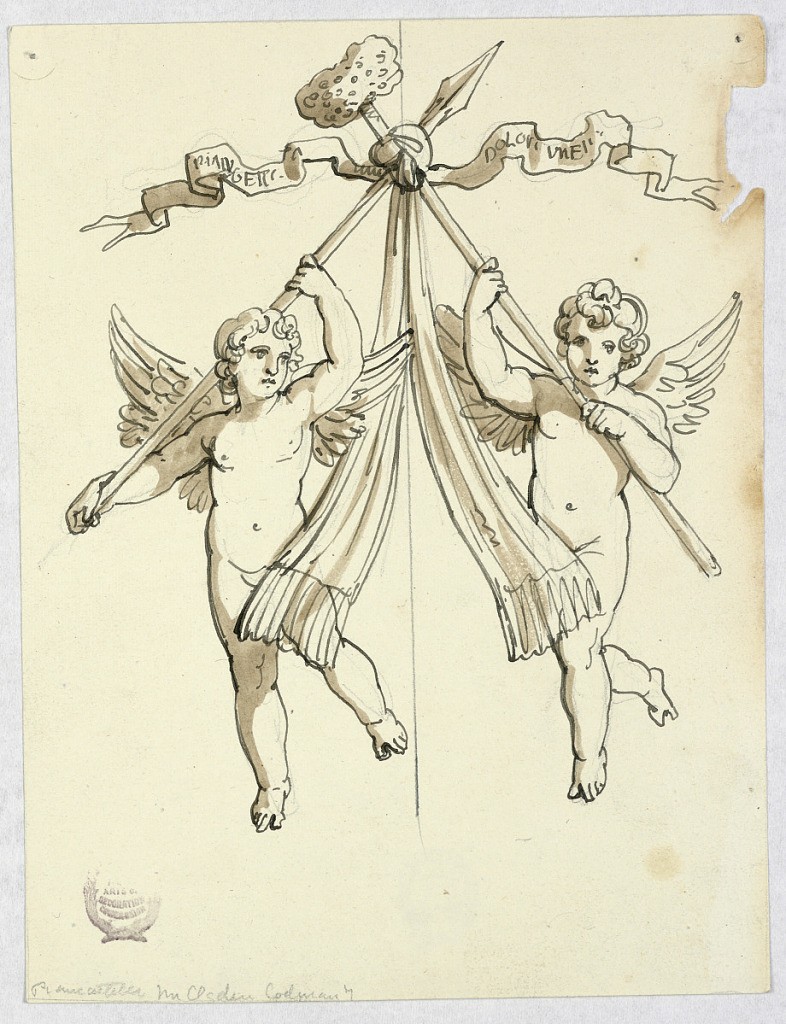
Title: Two Angels with Lance and Holy Sponge
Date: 1800–1825
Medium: Graphite, pen and ink, brush and watercolor on paper
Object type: Drawing
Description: Two angels carrying a lance and sponge, symbolic of Christ's Passion. Scrolls flutter laterally with the inscriptions.